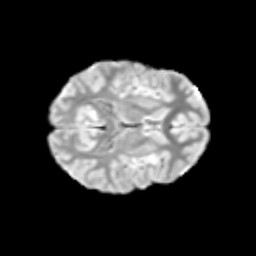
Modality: T2w
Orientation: axial
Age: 10
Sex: male
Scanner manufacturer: siemens
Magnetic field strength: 3 T
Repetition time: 3.8 s
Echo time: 0.07 s